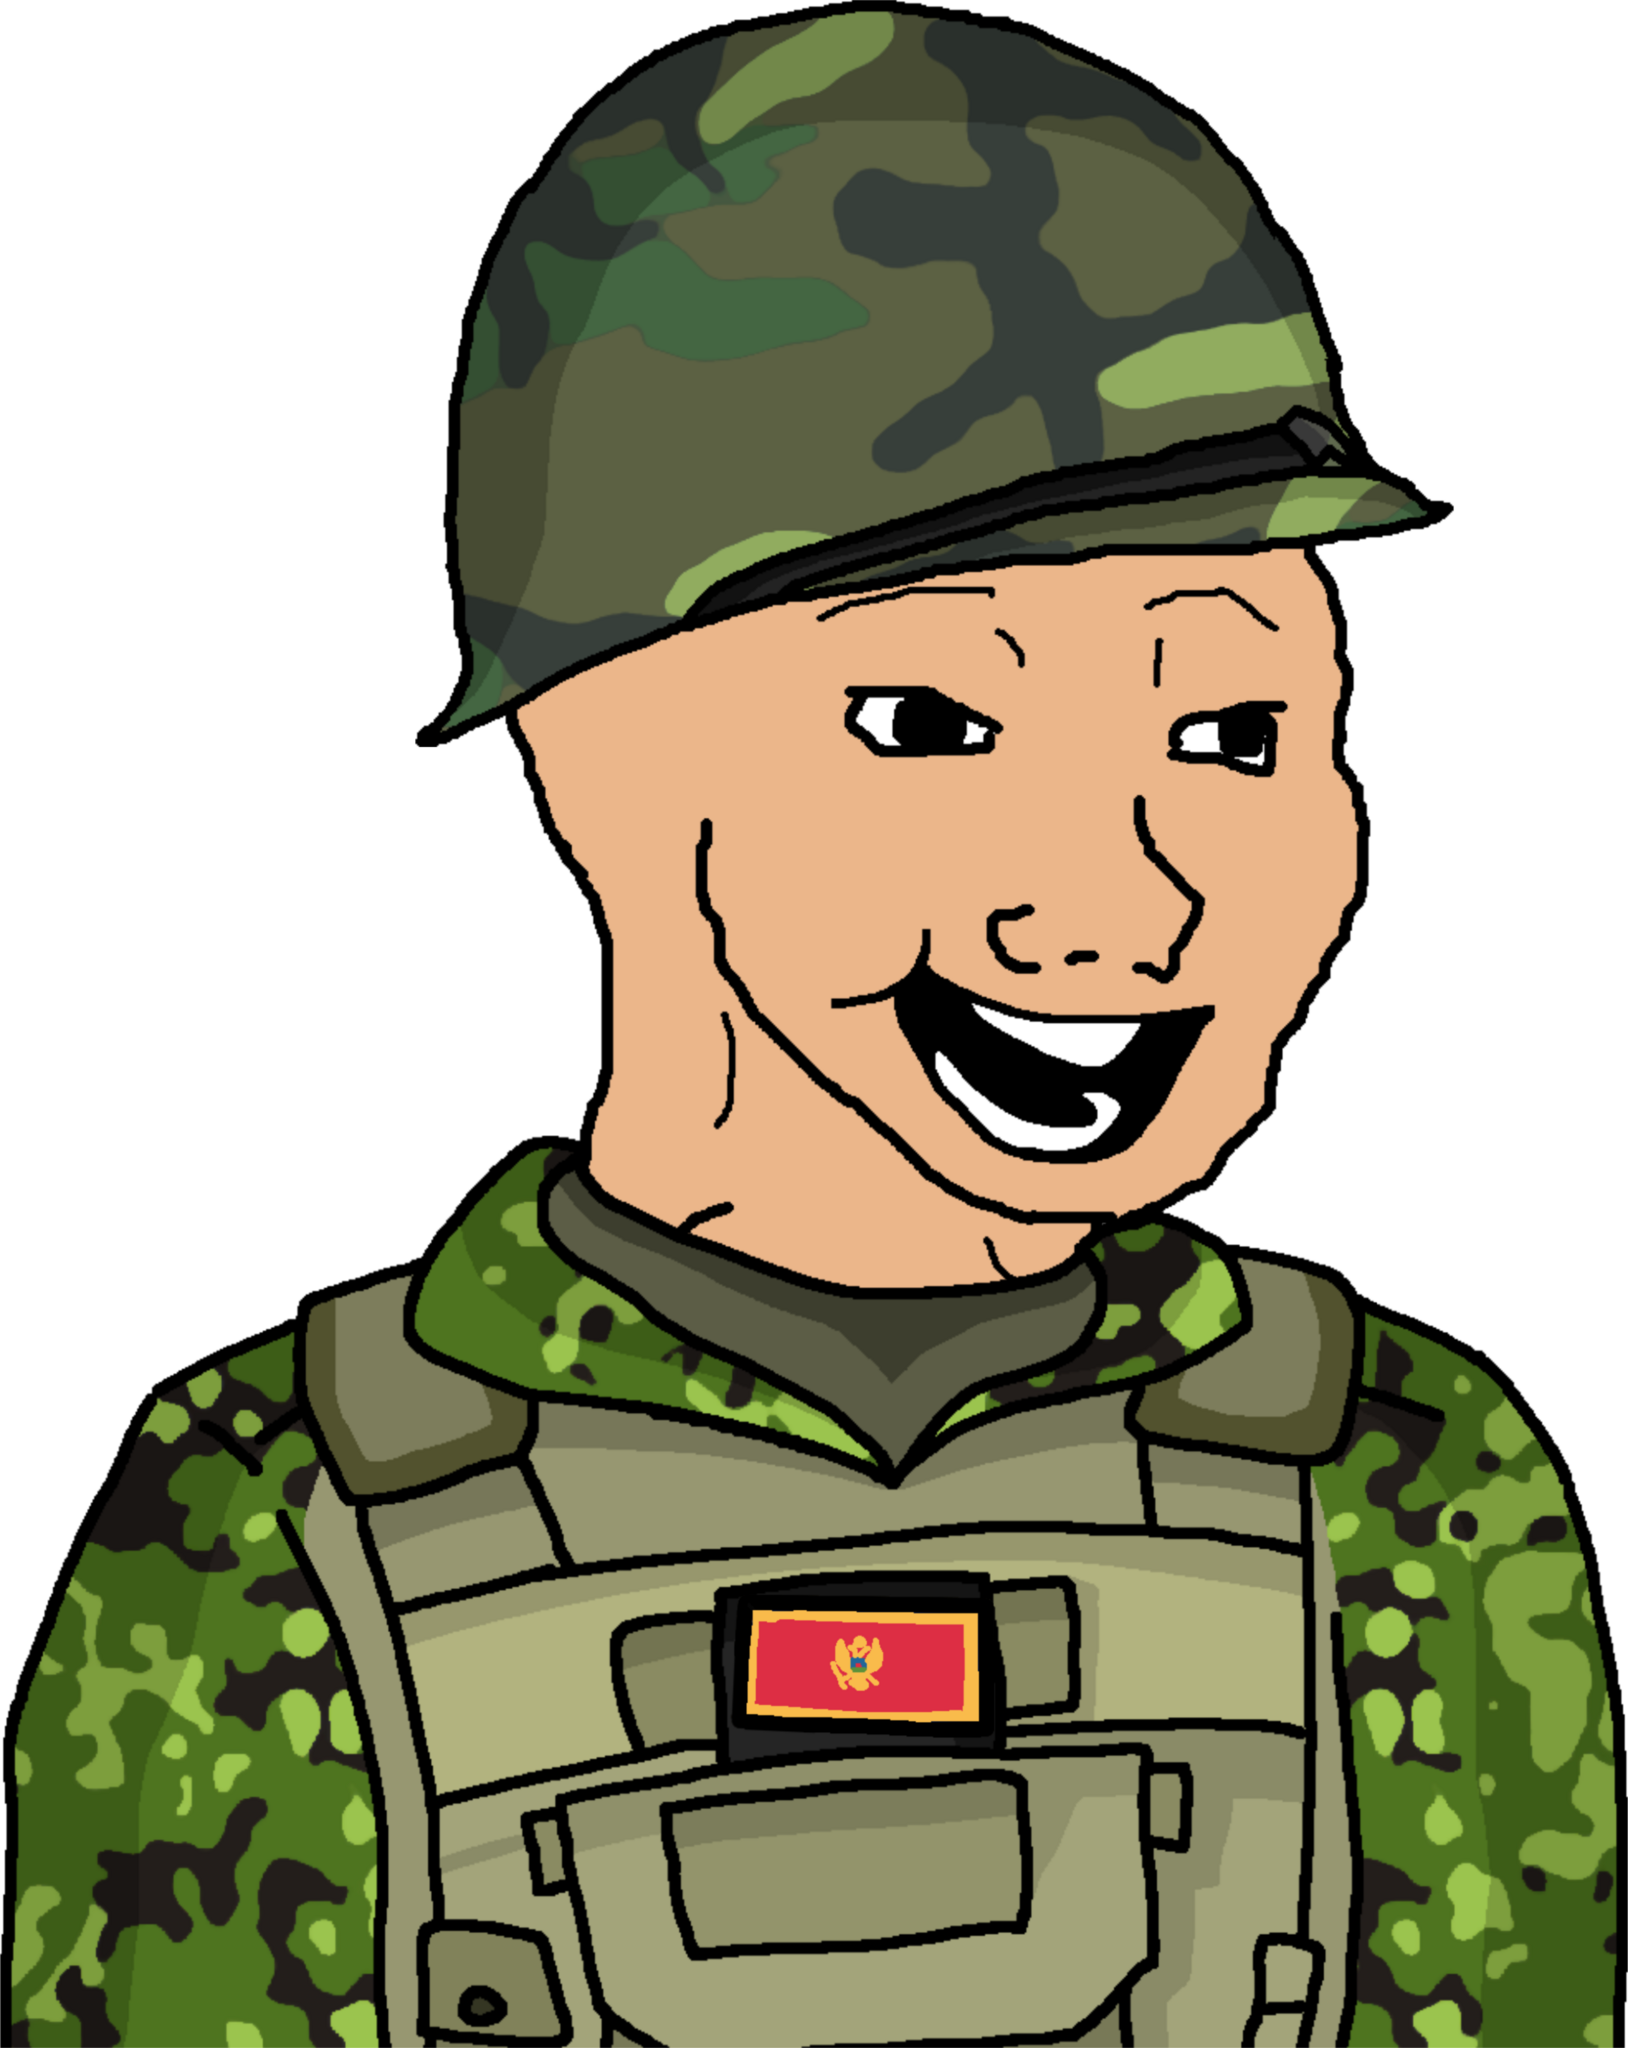
Label: 5_Bloomer